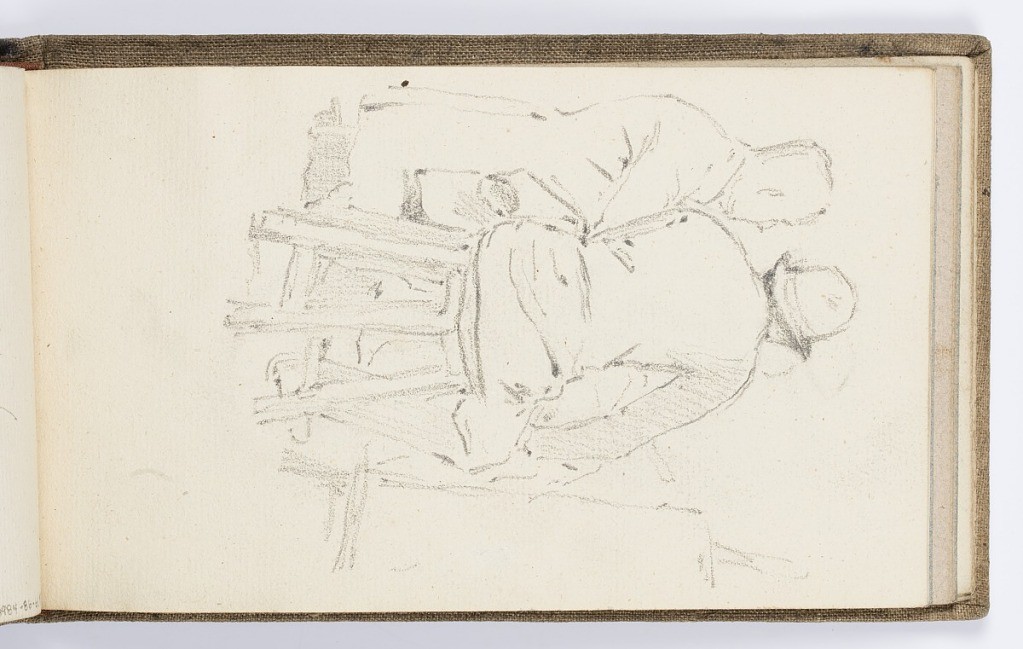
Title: Sketchbook Page: Seated Figures
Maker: Kenyon Cox, American, 1856–1919
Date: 1877–78
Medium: Graphite on laid paper
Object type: Sketchbook folio
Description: Recto: Two seated figures, shown from behind, one with a long coat and one on a stool.
Verso: Faint sketch of standing figure, with framing lines.